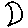
Label: moon